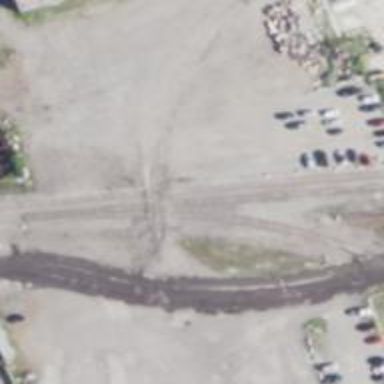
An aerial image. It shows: Abandoned railway spur.